Field crop: maize
Growth stage: 1
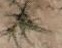
Species: salsola